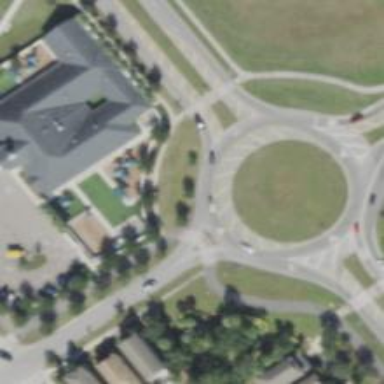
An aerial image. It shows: Crossing on cycleway.